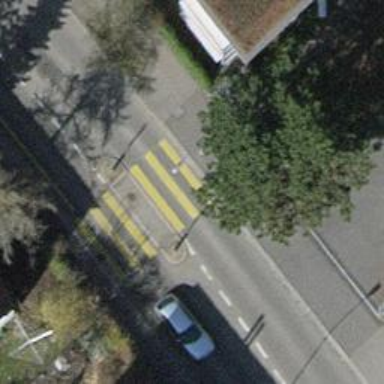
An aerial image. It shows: Crossing with island in the road.